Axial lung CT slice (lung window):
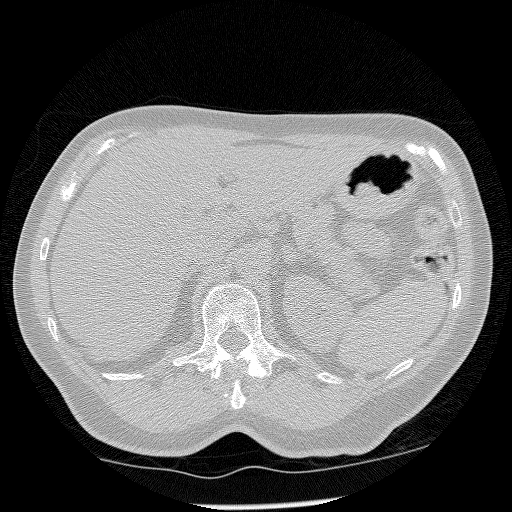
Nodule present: no